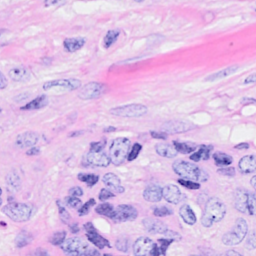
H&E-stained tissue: Breast